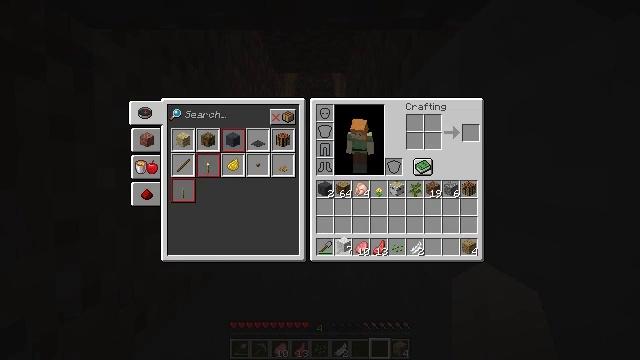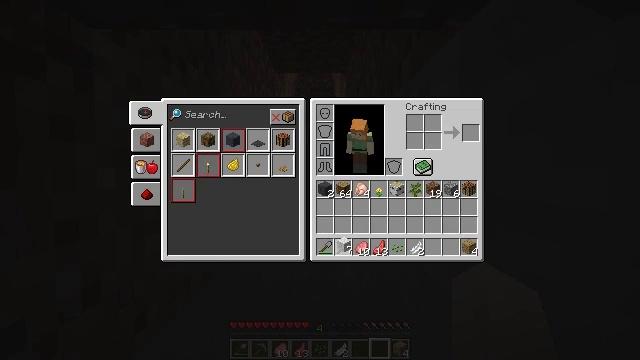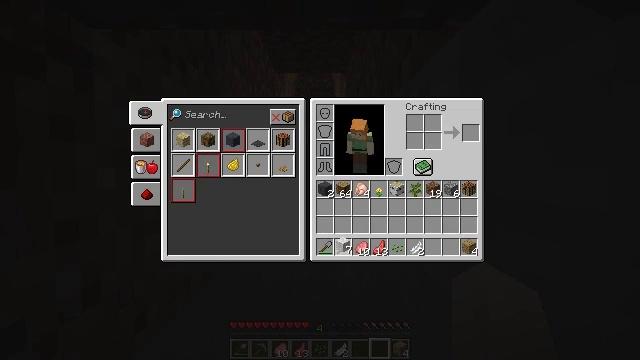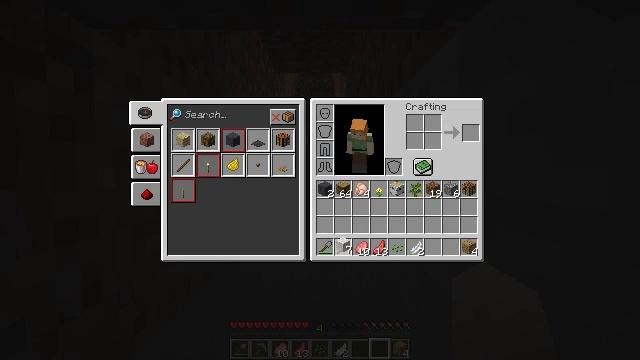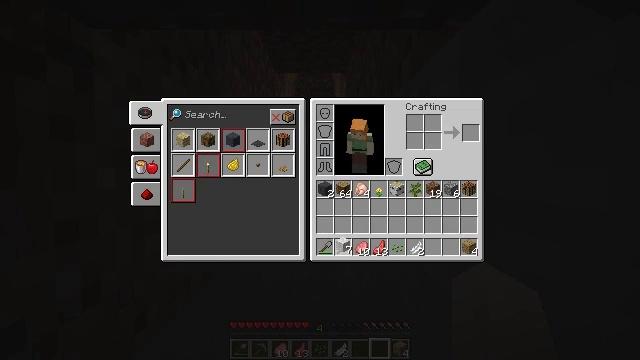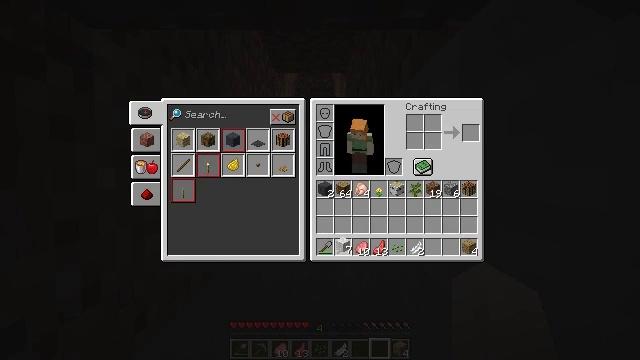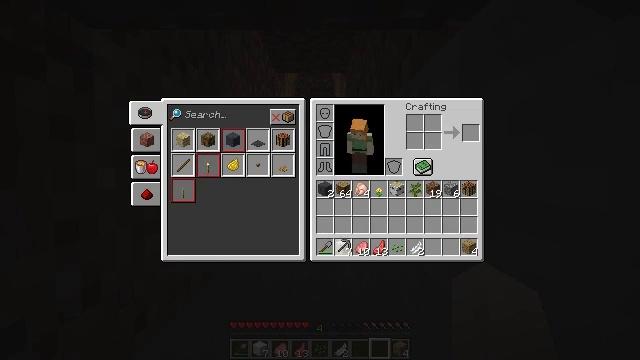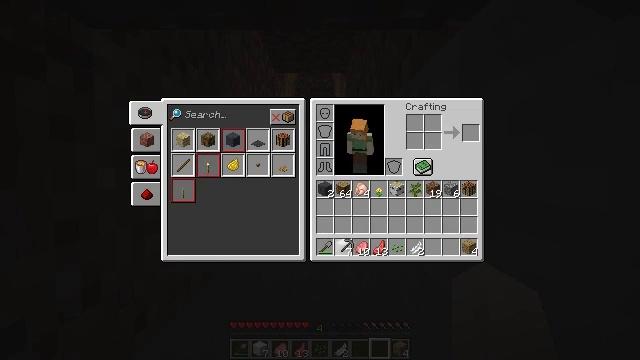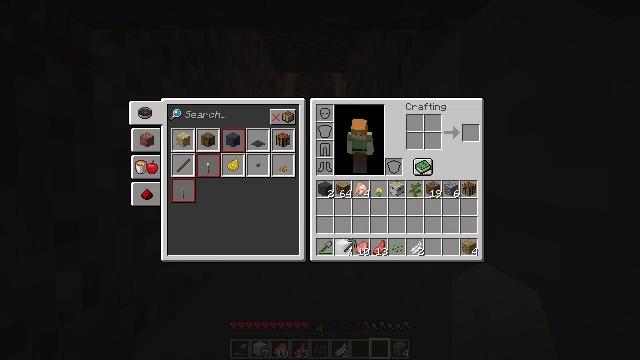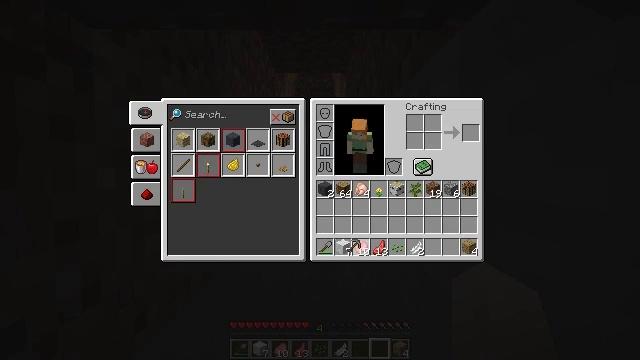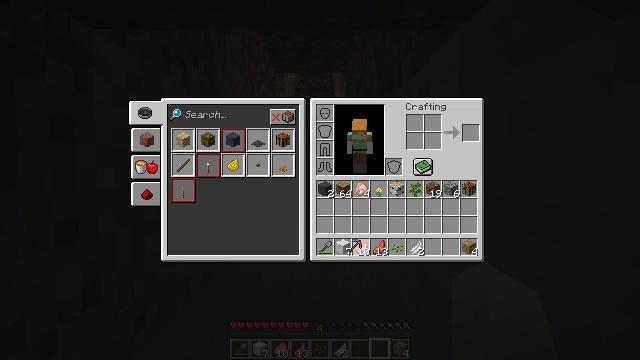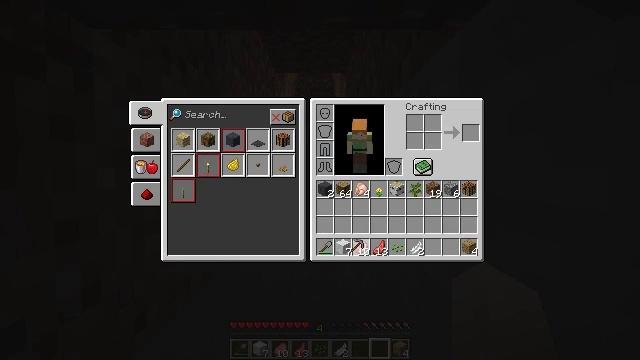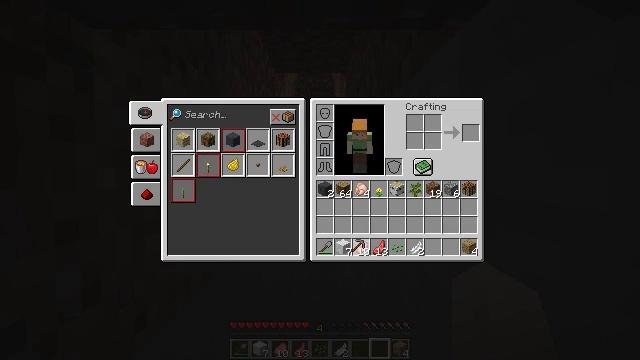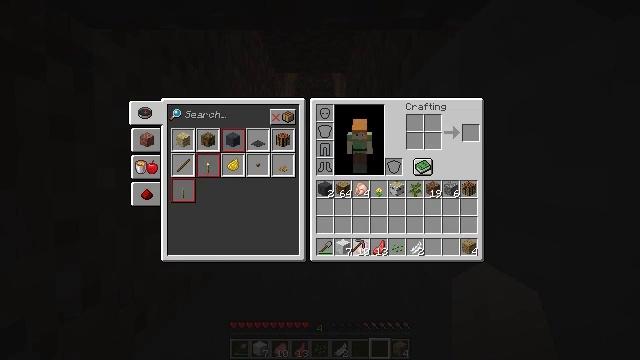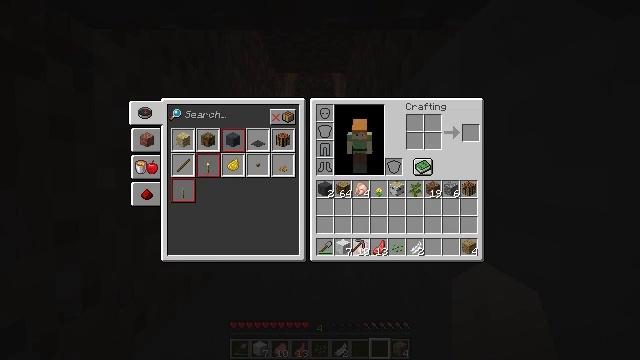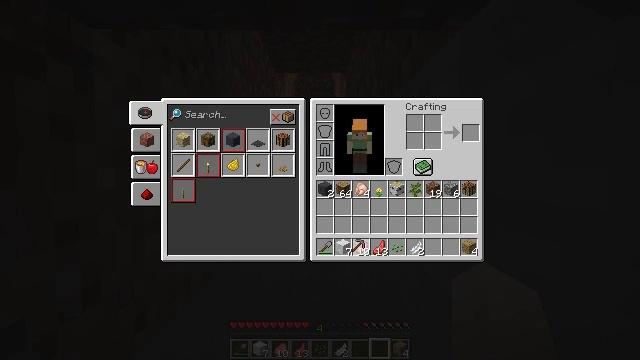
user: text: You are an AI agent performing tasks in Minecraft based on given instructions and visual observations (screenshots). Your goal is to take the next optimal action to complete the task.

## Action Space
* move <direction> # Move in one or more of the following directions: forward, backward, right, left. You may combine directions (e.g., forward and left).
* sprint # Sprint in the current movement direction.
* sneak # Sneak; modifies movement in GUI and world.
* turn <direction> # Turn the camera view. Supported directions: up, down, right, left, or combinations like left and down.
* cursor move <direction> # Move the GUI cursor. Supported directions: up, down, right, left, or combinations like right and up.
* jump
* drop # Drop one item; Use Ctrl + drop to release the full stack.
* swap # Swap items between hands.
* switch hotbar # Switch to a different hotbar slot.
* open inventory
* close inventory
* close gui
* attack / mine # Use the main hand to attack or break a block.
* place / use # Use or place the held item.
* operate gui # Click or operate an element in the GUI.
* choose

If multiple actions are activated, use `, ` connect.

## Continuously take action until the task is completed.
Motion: motion action
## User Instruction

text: Use a pickaxe to gather iron ore.
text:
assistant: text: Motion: no_op
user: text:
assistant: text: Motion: no_op
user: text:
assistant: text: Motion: operate gui
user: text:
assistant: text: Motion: operate gui
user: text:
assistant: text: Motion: operate gui
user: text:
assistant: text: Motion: no_op
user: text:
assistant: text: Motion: no_op
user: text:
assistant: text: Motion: no_op
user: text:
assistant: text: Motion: no_op
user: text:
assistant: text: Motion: no_op
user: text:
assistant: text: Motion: no_op
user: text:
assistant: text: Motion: no_op
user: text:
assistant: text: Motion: operate gui
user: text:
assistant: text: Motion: operate gui
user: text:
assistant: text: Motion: operate gui
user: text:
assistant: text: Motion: no_op
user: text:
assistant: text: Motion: cursor move left
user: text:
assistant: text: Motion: cursor move left
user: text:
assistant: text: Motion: cursor move left
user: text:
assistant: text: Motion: no_op
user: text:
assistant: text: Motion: no_op
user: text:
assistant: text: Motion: no_op
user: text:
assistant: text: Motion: no_op
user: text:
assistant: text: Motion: operate gui
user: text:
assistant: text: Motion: operate gui
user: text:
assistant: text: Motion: operate gui
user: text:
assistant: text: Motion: operate gui
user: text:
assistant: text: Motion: no_op
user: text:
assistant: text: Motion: no_op
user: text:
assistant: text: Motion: cursor move right